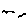
Label: bird